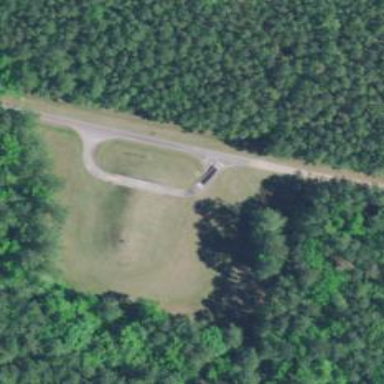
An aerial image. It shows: Military bunker for protection and defense.